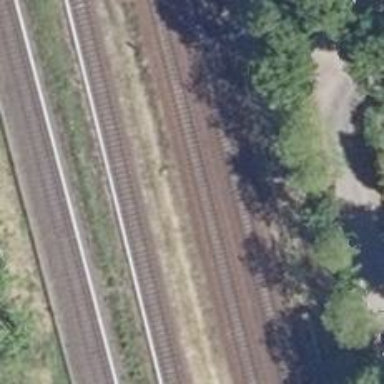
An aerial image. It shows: Railway signal.